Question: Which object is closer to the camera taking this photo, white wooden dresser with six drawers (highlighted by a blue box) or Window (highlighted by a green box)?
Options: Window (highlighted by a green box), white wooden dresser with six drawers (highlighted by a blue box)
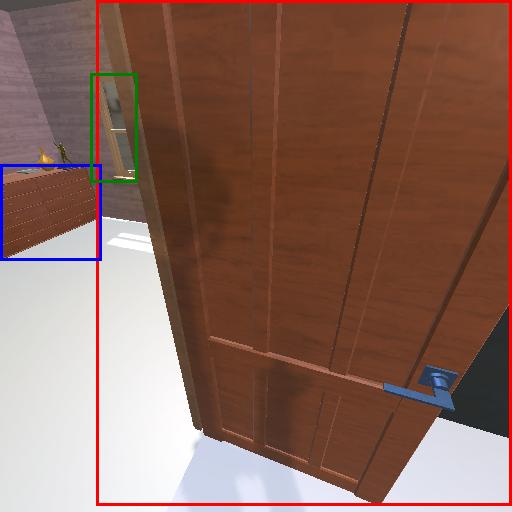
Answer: Window (highlighted by a green box)